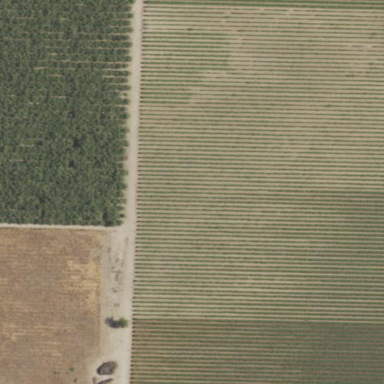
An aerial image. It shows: Beautiful vineyard in the countryside.